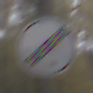
Verkehrszeichen: EndeSaemtlicherBegrenzungen
Umgebung: Outdoor, Nature
Tageszeit: MorningAfternoon
Wetter: Overcast
Licht: Natural
Jahreszeit: Autumn
Kontrast: LowContrast